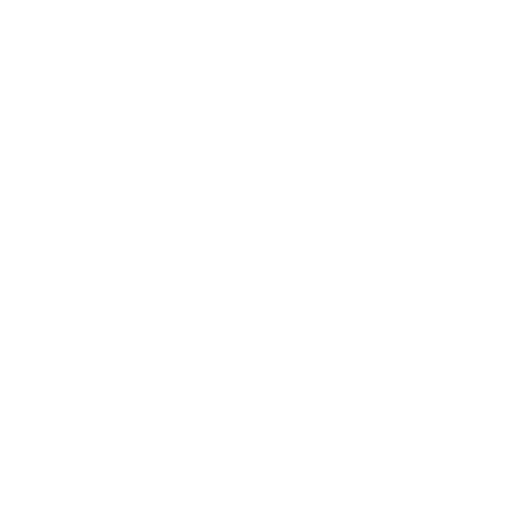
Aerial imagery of island in Alaska named Orr Island containing only unknown